Question: Using IntelliJIdea, I Downloaded my project from Subversion for 12 times.
Deleted .m2/repository for 7-8 times.
Reimported, downloaded source for 15 times. Tried every possibilities but still cannot run my project.
Here is my Maven run profile and project hierarchy

and here this is my maven output
> <URL> in offline mode and the artifact org.apache.maven.plugins:maven-clean-plugin:jar:2.5 has not been downloaded from it before. -> [Help 1]
<URL>
There is nothing wrong with project or maven files. I'm running it on my work computer. But not in my personel.
: After I deleted "-o" parameter in maven run configuration. Here is my new log <URL>
: I run this command on cmd,
'C:\MAYA\MAD4>mvn dependency:tree -Dverbose' the result is success. And also saw 'C:\Users\tayfuny\.m2\repository\org\codehaus\plexus\plexus-digest\1.0\plexus-digest-1.0.jar' in my dir. Here is latest maven output <URL>
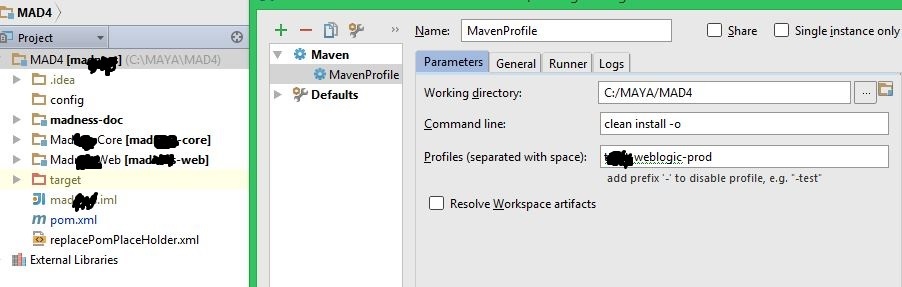
Answer: Its early in the morning here in Switzerland - i have overseen you specified the '-o' parameter in your run configuration in the section 'Command line:'. This is the console parameter to let Maven work offline ;) Remove it and you should be all good. Source: <URL>
Alright the initial problem is solved - your log however shows two more things to fix (one of them optionally but very recomended): 1.) The warnings at the very start of the build imply you have duplicate dependency/version declarations - those should be easy fixable. You can for example use 'mvn dependency:tree -Dverbose' to get a overview on the duplicates (and which definition takes place in the end). The second is a actuall build error. I dont know about the install plugin you are using but i guess that you are missing this dependency: <URL>.
Remove the parameter '-o' when running maven unless you want to work in offline mode and with your local repository only.
Another probable cause is explicitly setting Maven to work in offline mode (e.g. only consult the local repository to resolve dependencies) from within the IDE itself (which will result in calling Maven with the '-o' parameter behind the scenes).
General Settings/ Project Settings:
'File -> Settings -> Build, Execution, Deployment -> Build Tools -> Maven'
(The very first option 'Work offline' should be deactivated/ deselected unless you realy want to work with the local repository only).
Those settings are inherited by Maven-run configurations by default but may be overwritten at two levels

(Those default configs will be inherited by specific run configurations. Note that changes to the general settings apply to newly created run configurations only and will not be populated to existing ones).

Make sure none of the options is selected. In the end if you use a specific launch configuration make sure the option is not selected in that specific configuration and change the higher levels for convenience if it makes sence)